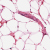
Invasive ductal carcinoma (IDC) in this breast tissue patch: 0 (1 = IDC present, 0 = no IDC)